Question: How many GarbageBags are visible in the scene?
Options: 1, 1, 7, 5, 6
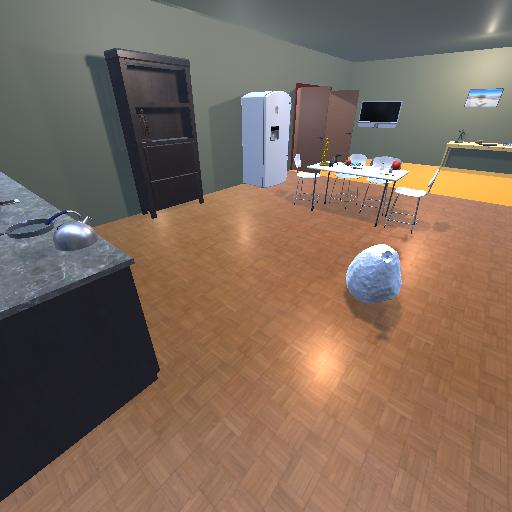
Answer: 1